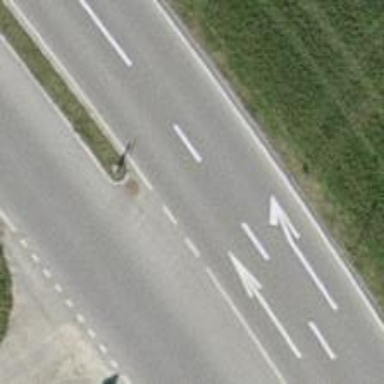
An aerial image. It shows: Tertiary road with asphalt surface.